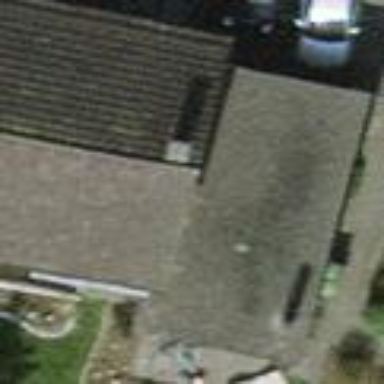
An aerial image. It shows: Semidetached house.